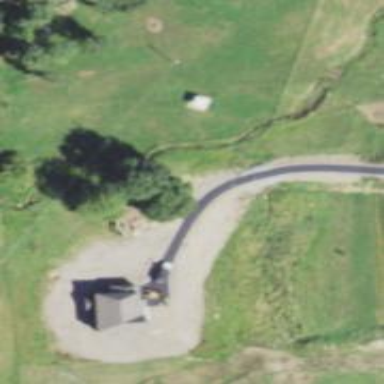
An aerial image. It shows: Covered driveway bridge.